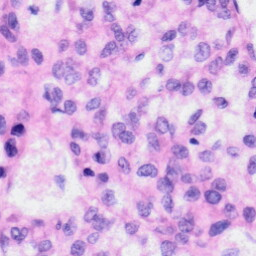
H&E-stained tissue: Liver